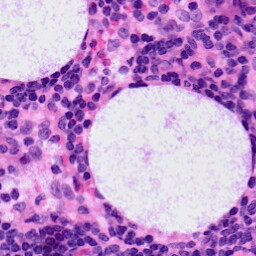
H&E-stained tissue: LymphNode